Question: I downloaded Flutter.zip (from the official site) for Windows 10 and set up my PATH environment variable.
If I run in command prompt:
'''
flutter doctor
'''
it runs successfully, but if I run flutter in any IDE's terminal, it displays an error:
> flutter : The term 'flutter' is not recognized as the name of a cmdlet, function, script file, or operable program. Check the spelling of the name, or if a path was included, verify that the path is correct and try again.

What am I doing wrong?
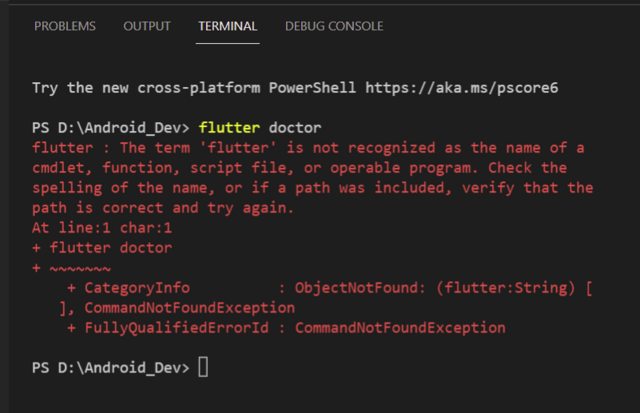
Answer: Check If You added flutter/bin to environment variables path
<URL>